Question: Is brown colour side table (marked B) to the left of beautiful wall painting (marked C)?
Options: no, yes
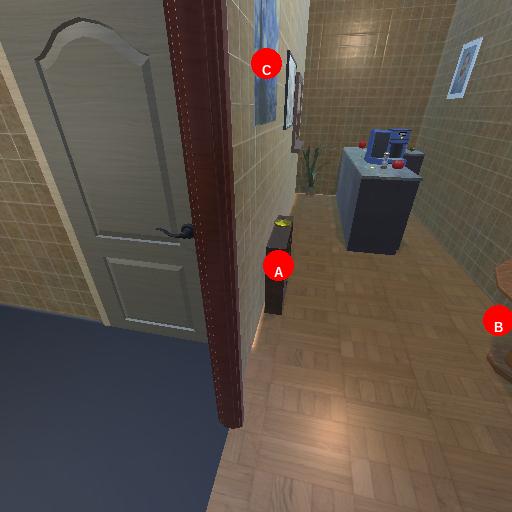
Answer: no